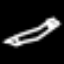
Label: pencil